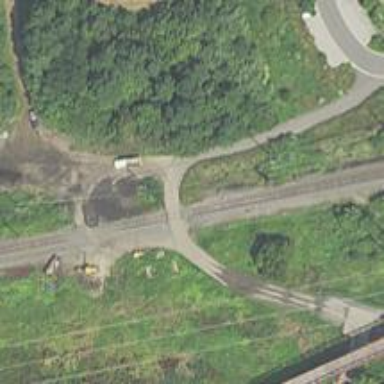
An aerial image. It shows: Railway level crossing.